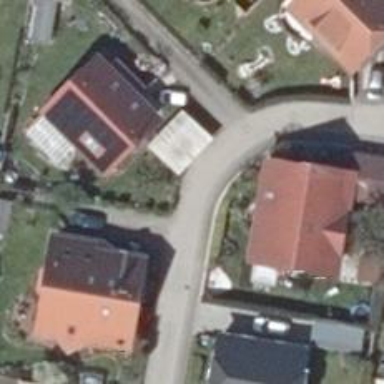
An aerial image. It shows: Residential road.